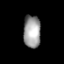
Tissue: prostate
Cell type: Fibroblasts
Senescence score: 0.7318
Nuclear area (px): 551
Mean DAPI intensity: 156.143